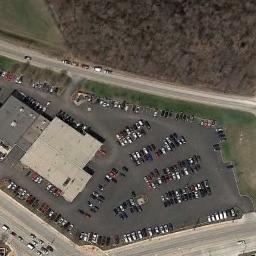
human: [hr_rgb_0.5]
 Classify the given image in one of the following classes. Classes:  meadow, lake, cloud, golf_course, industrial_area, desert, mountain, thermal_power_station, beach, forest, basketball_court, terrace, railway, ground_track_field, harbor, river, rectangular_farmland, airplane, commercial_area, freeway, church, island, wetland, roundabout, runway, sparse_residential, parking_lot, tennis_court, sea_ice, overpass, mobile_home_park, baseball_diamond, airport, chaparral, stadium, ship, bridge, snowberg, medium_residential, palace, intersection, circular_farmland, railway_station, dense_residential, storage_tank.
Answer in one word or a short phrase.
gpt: parking_lot